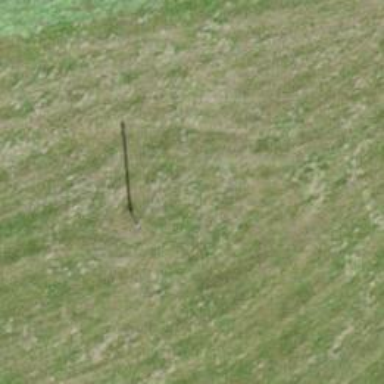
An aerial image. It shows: Minor power line.